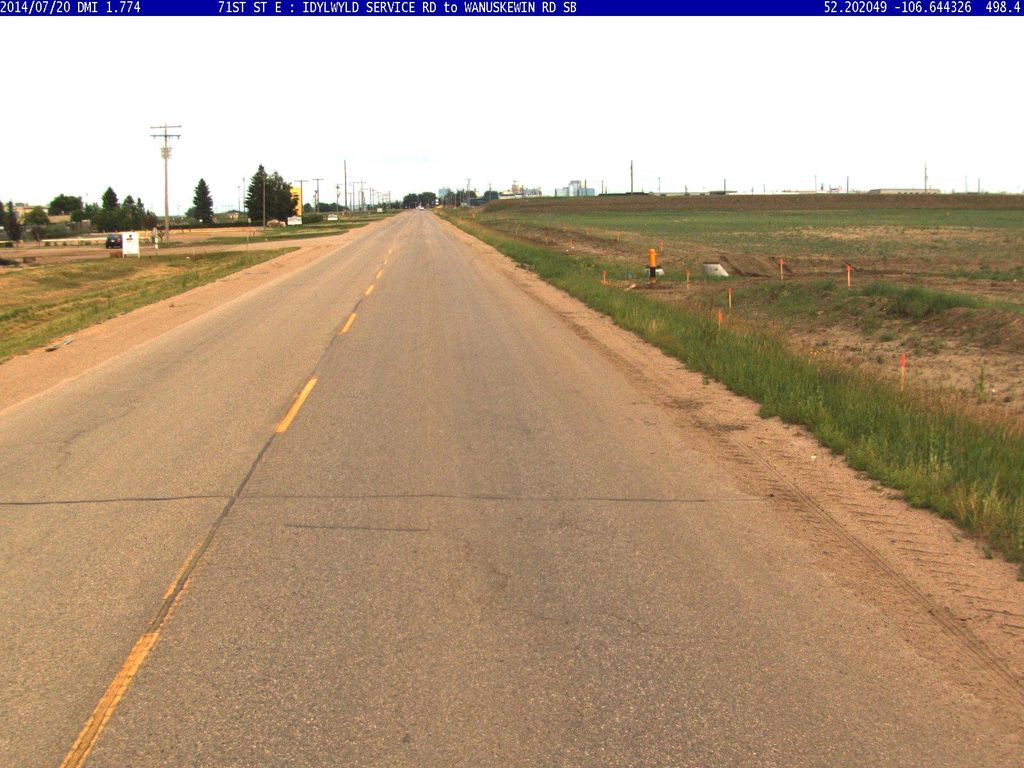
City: saskatoon